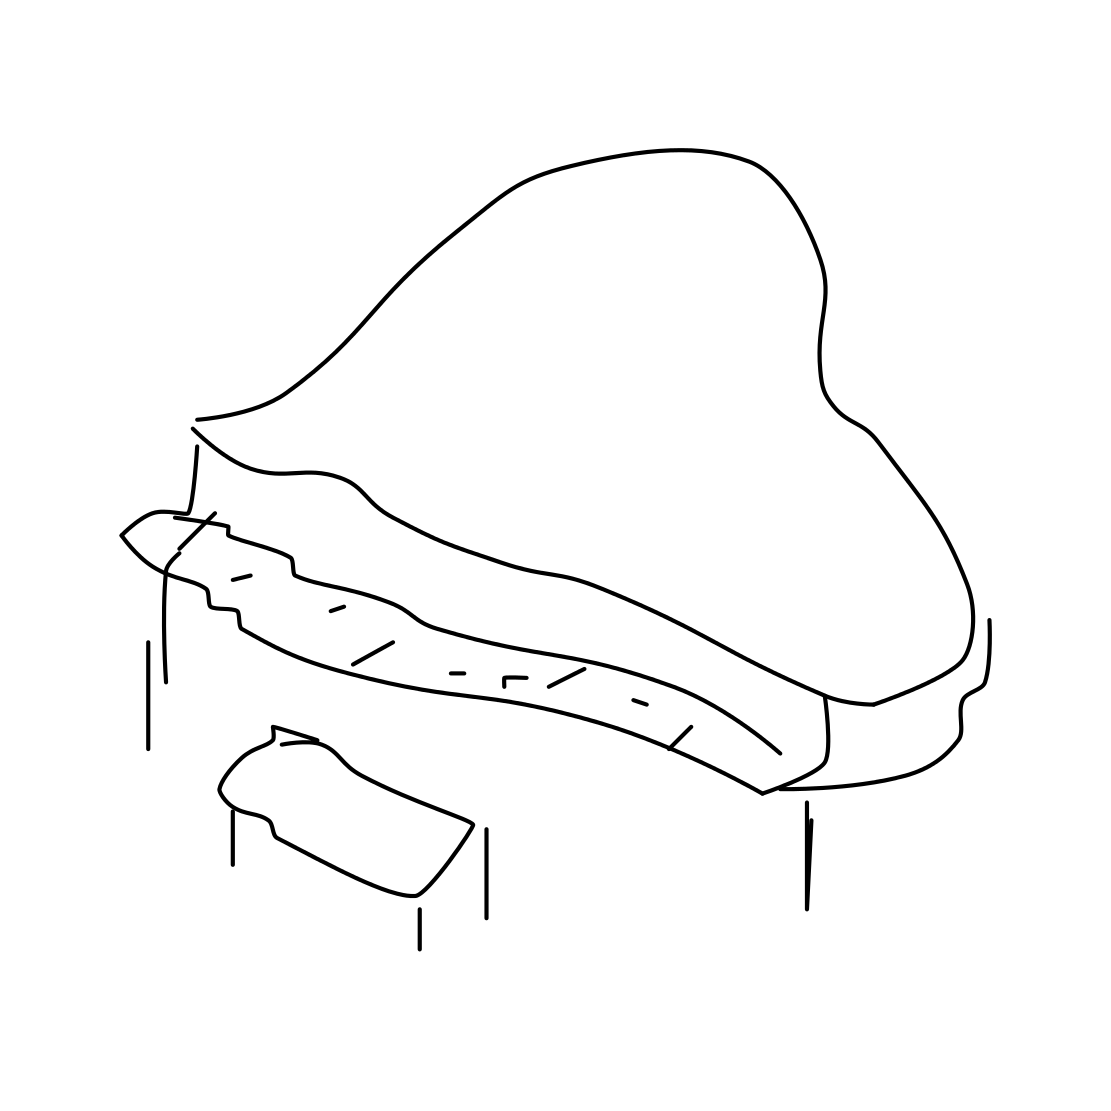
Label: piano